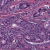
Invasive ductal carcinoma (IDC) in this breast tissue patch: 0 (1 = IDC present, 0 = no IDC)